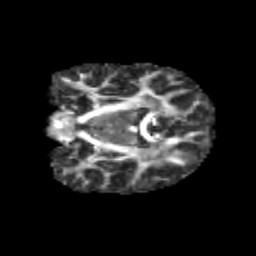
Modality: FA
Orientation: coronal
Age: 11
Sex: female
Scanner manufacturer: siemens
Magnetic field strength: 3 T
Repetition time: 3.8 s
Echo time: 0.07 s